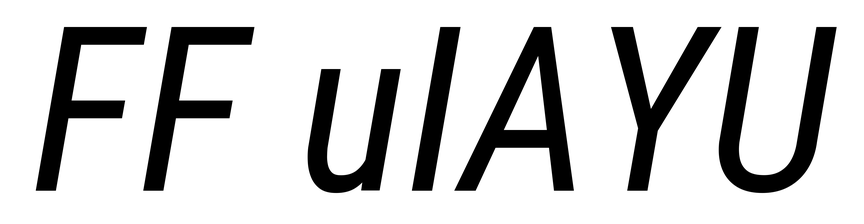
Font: Roboto-Italic_Condensed_Italic